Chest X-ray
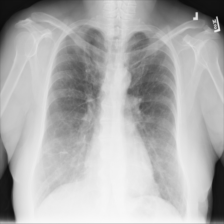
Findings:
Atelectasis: negative
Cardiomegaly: negative
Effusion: negative
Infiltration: negative
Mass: negative
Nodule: negative
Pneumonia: negative
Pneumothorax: positive
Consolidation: negative
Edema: negative
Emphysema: negative
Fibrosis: negative
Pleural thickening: negative
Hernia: negative